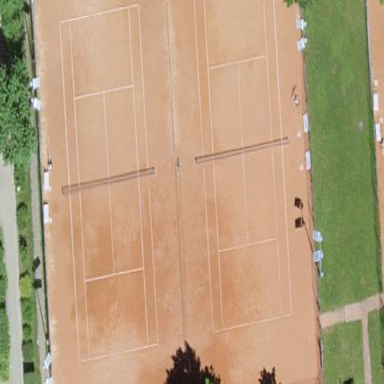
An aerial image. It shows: Tennis pitch with clay surface for leisure sports.